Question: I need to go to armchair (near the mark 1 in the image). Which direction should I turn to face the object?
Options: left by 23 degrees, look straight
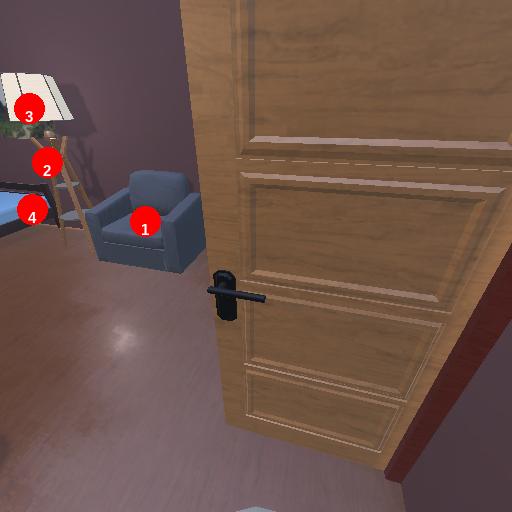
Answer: left by 23 degrees